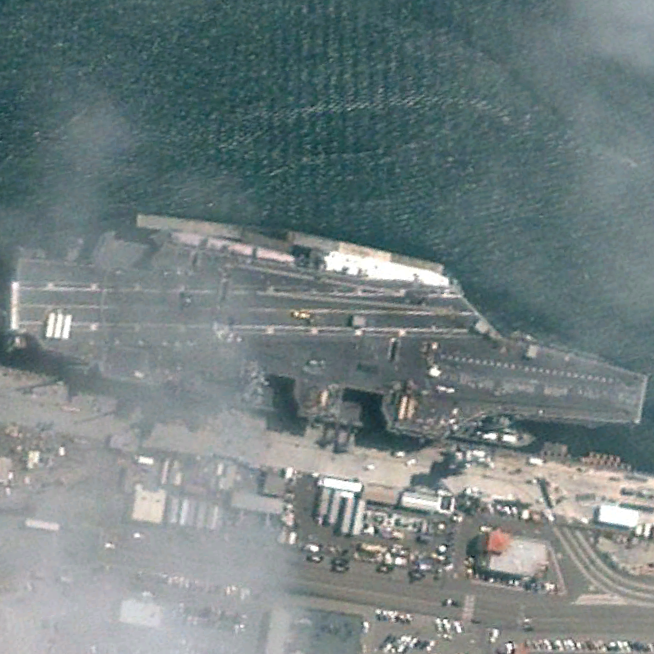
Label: Nimitz-class_aircraft_carrier